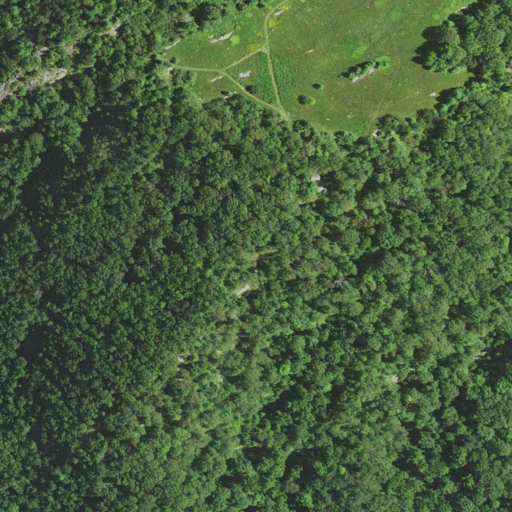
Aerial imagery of cliff(s) in North Carolina named Alligator Back containing deciduous forest, pasture, mixed forest, and evergreen forest